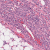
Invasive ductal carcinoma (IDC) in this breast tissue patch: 1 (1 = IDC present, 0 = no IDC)